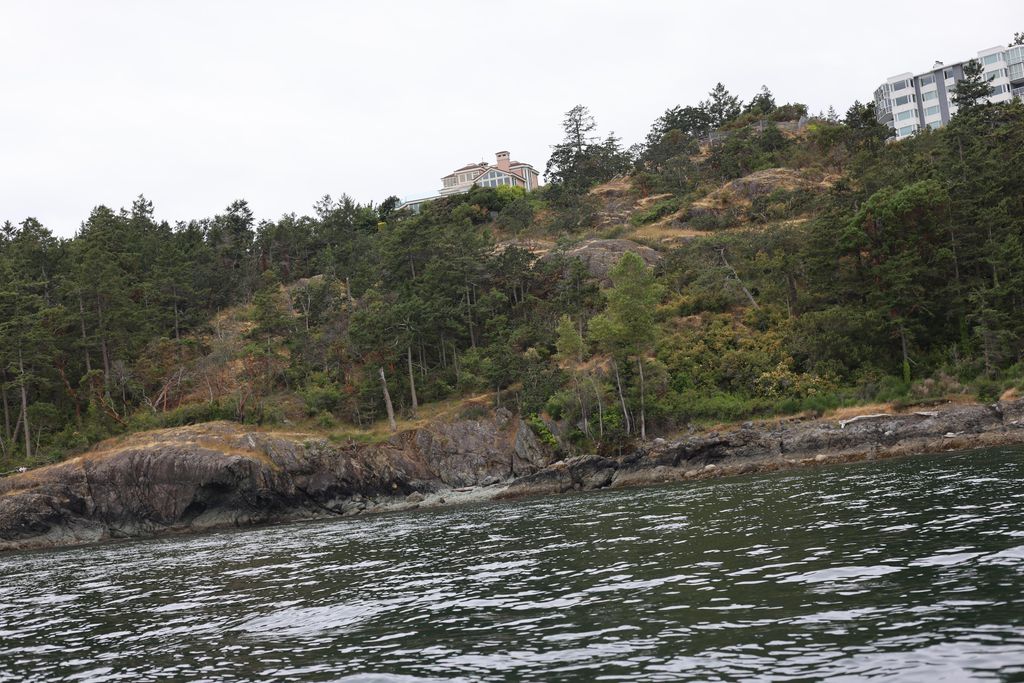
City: victoria